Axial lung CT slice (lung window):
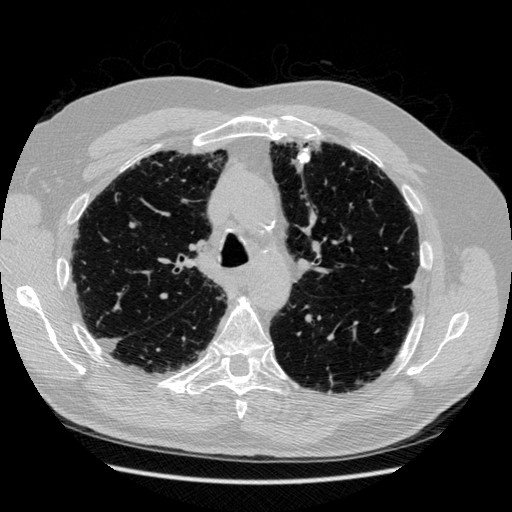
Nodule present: yes
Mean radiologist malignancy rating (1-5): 1